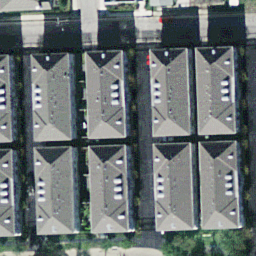
Label: residential